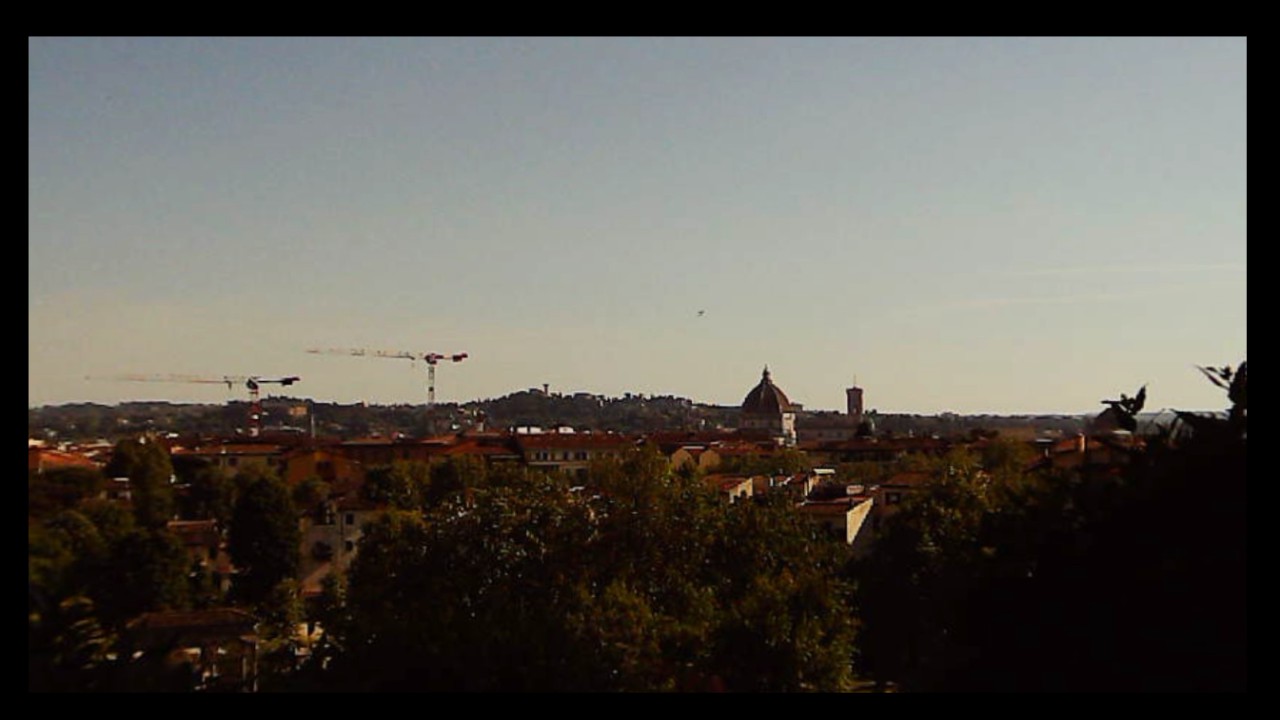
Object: Betafpv air75